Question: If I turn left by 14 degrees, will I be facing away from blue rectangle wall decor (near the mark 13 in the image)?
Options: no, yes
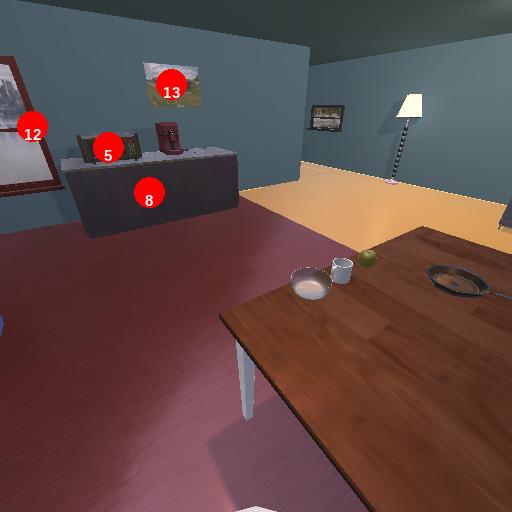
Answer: no